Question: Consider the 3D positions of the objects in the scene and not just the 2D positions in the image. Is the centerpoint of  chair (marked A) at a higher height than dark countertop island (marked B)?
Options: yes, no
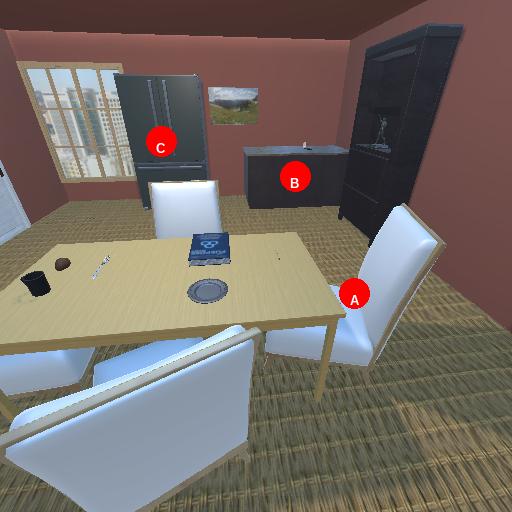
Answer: yes